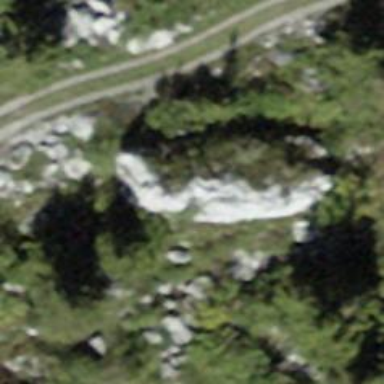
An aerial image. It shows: View of natural rock.